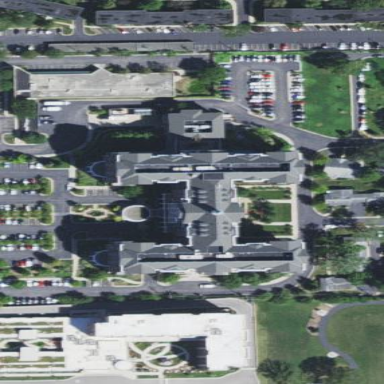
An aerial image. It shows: Building.